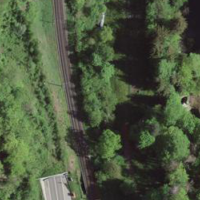
EUNIS habitat code: 24
Species observed at this site:
Cinclus cinclus